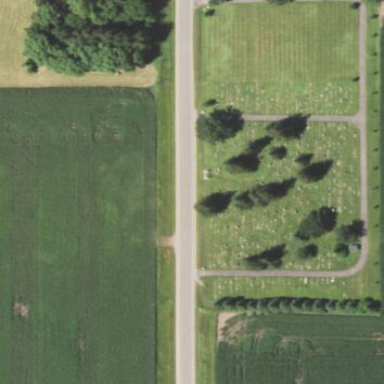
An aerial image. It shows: Cemetery.